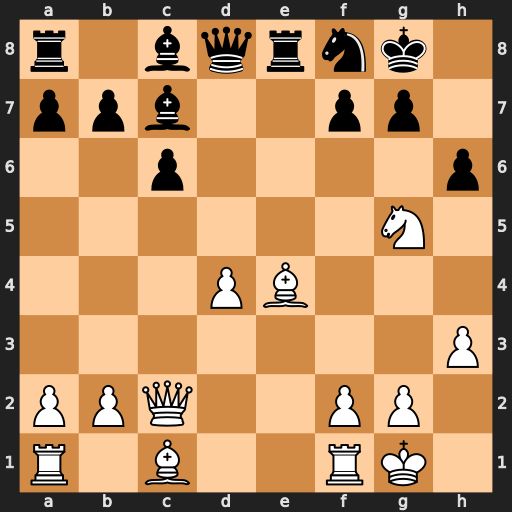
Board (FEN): r1bqrnk1/ppb2pp1/2p4p/6N1/3PB3/7P/PPQ2PP1/R1B2RK1
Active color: w
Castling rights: -
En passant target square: -
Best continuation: Bh7+ Nxh7 Qxh7+